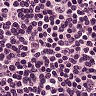
Metastatic tissue present: no